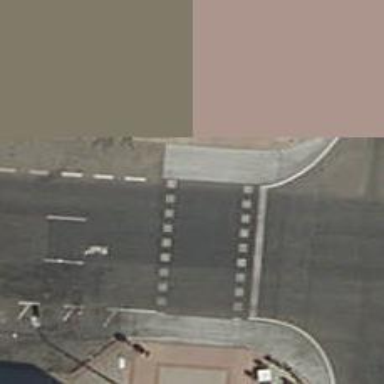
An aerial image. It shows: Crossing with traffic signals.